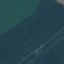
Label: AnnualCrop